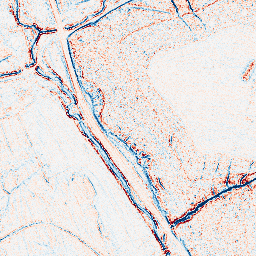
Category: edge_preserving
Decomposition family: bilateral
Decomposition parameters: d: 5
sigma_color: 150
sigma_space: 100
Upsampling method: sinc_blackman
Upsampling parameters: scale: 4
kernel_size: 16
Upsampling scale: 4